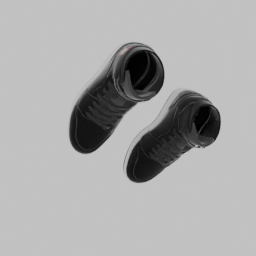
Label: people